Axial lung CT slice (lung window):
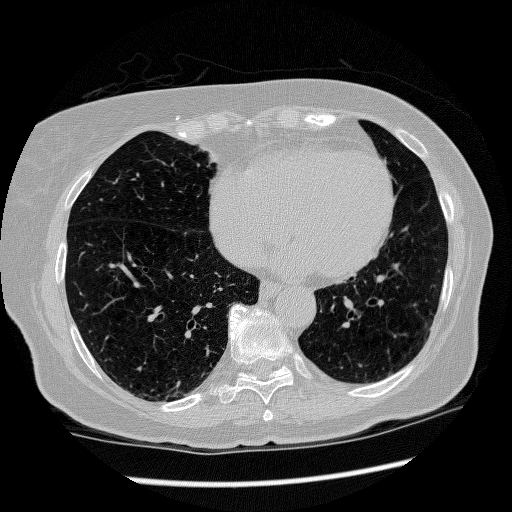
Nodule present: no